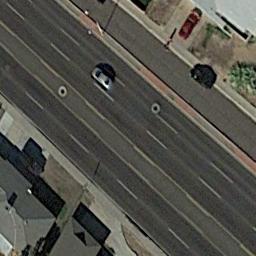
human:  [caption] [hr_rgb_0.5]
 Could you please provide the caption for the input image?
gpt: There are many buildings on both sides of the freeway and there is a car on the freeway .

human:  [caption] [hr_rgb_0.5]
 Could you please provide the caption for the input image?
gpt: The freeway is next to some houses with some cars .

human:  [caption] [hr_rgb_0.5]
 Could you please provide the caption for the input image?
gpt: There are two big trucks on the highway .

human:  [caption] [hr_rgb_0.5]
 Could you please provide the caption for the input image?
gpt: A straight freeway goes through the block and a car is driving on the freeway .

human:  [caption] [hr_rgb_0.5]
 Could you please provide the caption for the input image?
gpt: There are some buildings beside the freeway with one car .